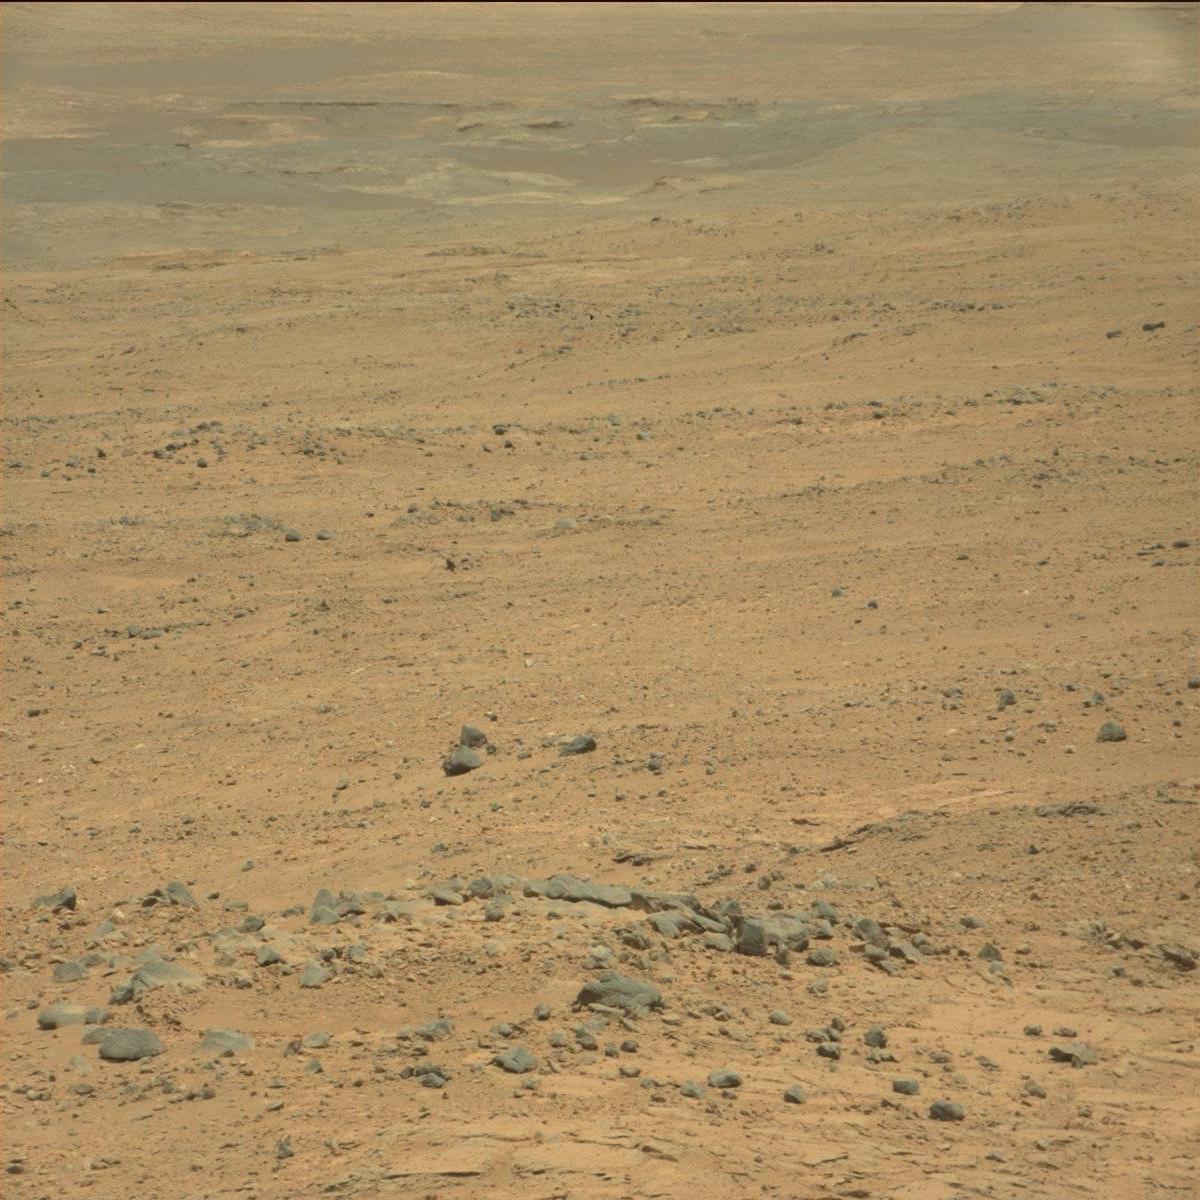
Terrain classes present: Bedrock, Ridge, Sand / Soil